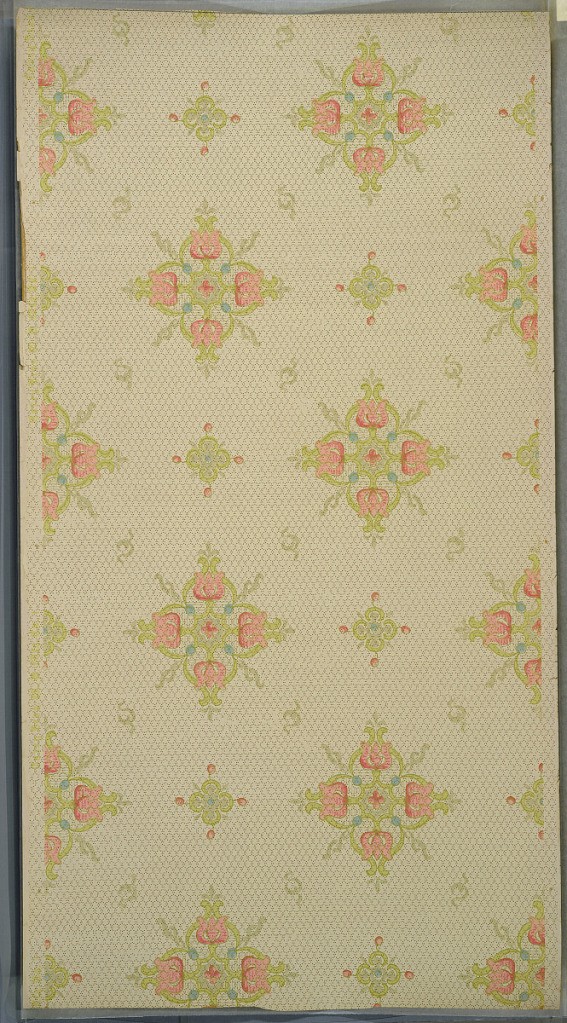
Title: Ceiling paper
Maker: Carey Bros. W.P. Mfg. Co., Philadelphia, Pennsylvania, founded 1882
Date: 1905–1915
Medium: Machine-printed paper
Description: Art nouveau style. Alternating large and small floral medallions (of stylized tulips) and S-scrolls. Background of hexagonal dot grid. Cream ground. Printed in light green, light pink, light blue and grey. Printed in selvedge: "Carey Bros. W. P. Mfg. Co."  "I"